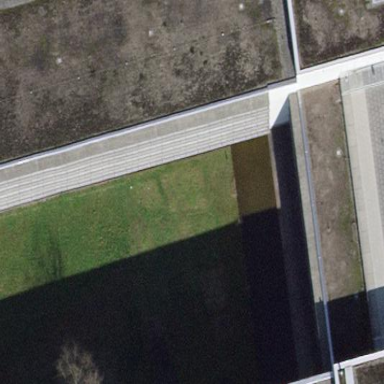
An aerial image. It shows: White building with flat roof.